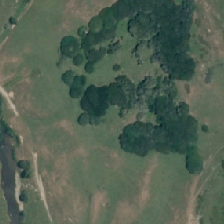
Land cover: indigenous_forest